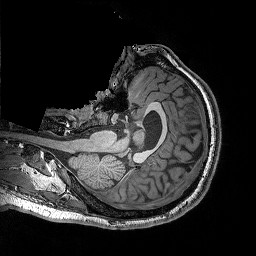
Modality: T1w
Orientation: axial
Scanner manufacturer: siemens
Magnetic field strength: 3 T
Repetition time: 0.02 s
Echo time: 0.005 s